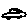
Label: car